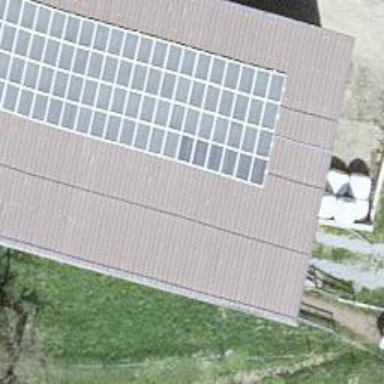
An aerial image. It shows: Solar power generator utilizing photovoltaic technology with solar photovoltaic panels.